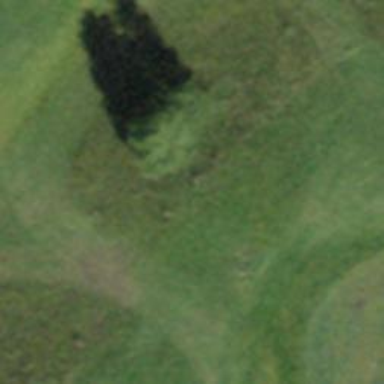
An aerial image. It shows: Single tag "natural: tree."